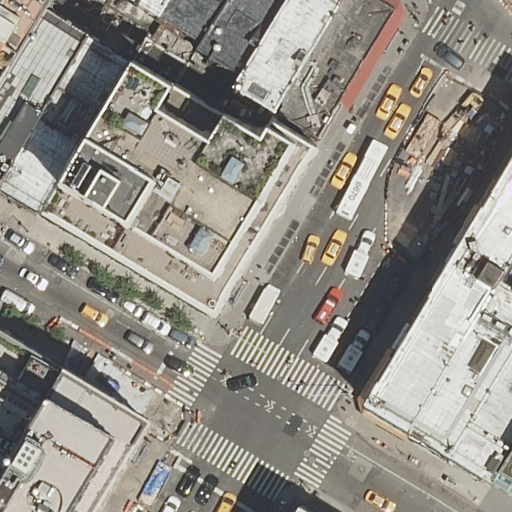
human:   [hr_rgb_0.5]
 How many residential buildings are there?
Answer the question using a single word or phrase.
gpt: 16

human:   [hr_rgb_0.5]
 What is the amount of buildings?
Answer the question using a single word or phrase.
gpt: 16

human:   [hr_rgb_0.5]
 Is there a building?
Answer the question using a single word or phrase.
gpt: yes

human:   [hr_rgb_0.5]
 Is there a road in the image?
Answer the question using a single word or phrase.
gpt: yes

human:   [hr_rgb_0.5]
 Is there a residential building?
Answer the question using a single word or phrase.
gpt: yes

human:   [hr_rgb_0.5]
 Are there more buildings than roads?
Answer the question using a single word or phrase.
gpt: yes

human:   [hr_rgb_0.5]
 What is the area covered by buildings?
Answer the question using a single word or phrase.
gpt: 5262m2

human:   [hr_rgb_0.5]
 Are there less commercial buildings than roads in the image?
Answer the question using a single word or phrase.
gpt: yes

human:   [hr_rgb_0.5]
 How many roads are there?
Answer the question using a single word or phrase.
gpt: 14

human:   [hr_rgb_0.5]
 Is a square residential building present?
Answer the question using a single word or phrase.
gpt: no

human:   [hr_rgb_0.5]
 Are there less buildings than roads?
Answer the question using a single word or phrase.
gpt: no

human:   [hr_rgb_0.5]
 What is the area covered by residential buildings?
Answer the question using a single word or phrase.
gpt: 5262m2

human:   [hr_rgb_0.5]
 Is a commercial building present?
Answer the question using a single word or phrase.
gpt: no

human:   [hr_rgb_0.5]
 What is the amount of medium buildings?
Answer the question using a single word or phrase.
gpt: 9

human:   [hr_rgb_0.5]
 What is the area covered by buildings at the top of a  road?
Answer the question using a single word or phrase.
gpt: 3635m2

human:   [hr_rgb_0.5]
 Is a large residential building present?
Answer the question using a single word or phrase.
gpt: yes

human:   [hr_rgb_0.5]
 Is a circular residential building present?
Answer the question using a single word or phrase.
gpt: no

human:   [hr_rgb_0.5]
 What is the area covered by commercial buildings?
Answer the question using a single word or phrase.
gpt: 0m2

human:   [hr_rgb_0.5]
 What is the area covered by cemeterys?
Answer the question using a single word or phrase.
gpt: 0m2

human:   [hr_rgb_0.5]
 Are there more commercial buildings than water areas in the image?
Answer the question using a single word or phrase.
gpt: no

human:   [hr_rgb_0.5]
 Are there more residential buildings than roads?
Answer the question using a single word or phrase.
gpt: yes

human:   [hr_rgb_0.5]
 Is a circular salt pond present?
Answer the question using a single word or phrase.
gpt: no

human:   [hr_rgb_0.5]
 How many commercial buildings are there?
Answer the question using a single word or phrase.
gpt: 0

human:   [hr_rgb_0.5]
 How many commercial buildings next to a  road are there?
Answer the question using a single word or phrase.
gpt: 0

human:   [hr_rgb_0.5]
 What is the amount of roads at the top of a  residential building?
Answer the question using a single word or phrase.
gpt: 14

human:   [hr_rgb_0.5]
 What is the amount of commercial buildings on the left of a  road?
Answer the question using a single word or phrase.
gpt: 0

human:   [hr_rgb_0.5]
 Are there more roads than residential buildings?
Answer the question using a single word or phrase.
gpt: no

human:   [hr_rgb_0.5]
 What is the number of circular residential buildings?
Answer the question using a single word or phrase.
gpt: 0

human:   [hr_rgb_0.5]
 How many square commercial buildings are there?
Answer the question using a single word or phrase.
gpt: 0

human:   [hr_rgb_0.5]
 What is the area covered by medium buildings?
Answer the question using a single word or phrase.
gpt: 2695m2

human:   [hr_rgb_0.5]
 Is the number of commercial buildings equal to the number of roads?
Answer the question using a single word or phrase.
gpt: no

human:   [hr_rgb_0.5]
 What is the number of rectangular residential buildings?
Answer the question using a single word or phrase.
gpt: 14

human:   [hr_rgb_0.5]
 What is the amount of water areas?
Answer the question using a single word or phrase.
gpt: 0

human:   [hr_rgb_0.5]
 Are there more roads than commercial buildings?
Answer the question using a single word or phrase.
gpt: yes

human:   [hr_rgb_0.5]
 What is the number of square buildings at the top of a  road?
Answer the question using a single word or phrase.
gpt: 0

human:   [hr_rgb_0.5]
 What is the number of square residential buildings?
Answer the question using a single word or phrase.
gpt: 0

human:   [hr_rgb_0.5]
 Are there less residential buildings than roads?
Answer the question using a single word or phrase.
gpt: no

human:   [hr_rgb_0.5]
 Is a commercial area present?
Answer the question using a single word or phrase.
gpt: no

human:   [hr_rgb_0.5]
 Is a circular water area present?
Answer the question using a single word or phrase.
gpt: no

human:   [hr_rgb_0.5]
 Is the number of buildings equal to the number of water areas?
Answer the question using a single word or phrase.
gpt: no

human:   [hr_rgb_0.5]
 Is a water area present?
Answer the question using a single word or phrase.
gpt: no

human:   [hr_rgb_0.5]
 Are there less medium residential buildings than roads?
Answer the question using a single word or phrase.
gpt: yes

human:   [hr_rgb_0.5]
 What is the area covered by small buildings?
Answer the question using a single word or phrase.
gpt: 187m2

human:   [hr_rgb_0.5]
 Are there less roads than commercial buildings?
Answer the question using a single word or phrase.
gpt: no

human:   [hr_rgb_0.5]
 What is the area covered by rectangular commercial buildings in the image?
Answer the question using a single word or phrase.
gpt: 0m2

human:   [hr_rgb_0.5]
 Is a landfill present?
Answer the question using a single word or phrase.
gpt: no

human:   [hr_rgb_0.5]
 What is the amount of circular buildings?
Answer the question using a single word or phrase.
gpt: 0

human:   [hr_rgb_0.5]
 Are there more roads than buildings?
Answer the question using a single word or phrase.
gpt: no

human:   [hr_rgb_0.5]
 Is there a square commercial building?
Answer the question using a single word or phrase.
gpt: no

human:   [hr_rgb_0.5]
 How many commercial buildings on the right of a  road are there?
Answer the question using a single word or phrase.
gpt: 0

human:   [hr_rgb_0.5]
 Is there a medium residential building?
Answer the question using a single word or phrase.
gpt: yes

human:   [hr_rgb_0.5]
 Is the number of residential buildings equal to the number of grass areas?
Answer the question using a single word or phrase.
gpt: no

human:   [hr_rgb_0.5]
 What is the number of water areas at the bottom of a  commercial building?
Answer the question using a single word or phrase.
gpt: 0

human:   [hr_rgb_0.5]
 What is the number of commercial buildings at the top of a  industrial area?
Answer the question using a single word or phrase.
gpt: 0

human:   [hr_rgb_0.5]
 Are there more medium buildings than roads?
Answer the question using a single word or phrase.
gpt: no

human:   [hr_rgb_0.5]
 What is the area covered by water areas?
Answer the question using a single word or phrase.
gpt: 0m2

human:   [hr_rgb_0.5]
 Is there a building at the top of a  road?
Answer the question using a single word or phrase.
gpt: yes

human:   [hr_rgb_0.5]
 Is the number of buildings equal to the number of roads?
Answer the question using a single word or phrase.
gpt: no

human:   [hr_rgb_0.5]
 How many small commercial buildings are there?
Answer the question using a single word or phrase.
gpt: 0

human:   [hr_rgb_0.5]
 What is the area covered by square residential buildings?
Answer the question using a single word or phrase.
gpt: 0m2

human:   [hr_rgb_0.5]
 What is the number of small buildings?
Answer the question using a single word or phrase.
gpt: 5

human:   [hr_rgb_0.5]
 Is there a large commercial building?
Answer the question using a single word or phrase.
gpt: no

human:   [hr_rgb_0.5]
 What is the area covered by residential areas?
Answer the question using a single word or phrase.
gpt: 0m2

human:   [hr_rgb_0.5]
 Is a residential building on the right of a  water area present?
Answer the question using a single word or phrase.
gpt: no